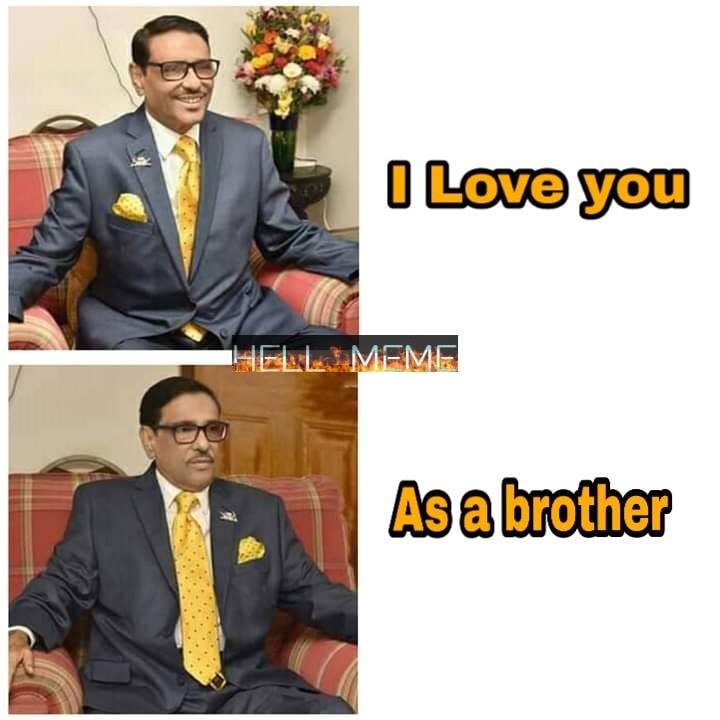
Caption: I Love You    As a brother
Label: hate